Question: By default, a 'JFileChooser' in 'NimbusLookAndFeel' doesn't show focus on the 'JTextField' where the user types the file path. The focus owner in 'JFileChooser' is the 'JComboBox' as show in the figure.

Now how could i get the focus for the 'JTextField' when the user opens the 'JFileChooser'. I tried doing 'requestFocusInWindow()' on the 'JTextField' by getting it from the 'JFileChooser' through recursive logic. Here is the full code that i have done.
'''
import javax.swing.*;
import java.awt.*;
import java.awt.event.*;
class GetFocusForJTextField extends JFrame
{
JButton jb;
JFileChooser jf;
public GetFocusForJTextField()
{
createAndShowGUI();
}
private void createAndShowGUI()
{
// For NimbusLookAndFeel, JTextField is not
// the default focus owner in JFileChooser
try
{
UIManager.setLookAndFeel("javax.swing.plaf.nimbus.NimbusLookAndFeel");
}catch(Exception e){}
setTitle("Get Focus for JTextField");
setLayout(new FlowLayout());
setSize(400,400);
setVisible(true);
setDefaultCloseOperation(EXIT_ON_CLOSE);
jb=new JButton("Open JFileChooser");
jb.addActionListener(new ActionListener(){
public void actionPerformed(ActionEvent ae)
{
showDialog();
}
});
jf=new JFileChooser();
add(jb);
}
// Loop to find the JTextField, the first
// JTextField in JFileChooser
private void grabFocusForTextField(Component[] c)
{
for(Component k:c)
{
if(k instanceof JTextField)
{
JTextField jt=(JTextField)k;
jt.requestFocusInWindow();
break;
}
else if(k instanceof JPanel)
{
JPanel jp=(JPanel)k;
grabFocusForTextField(jp.getComponents());
}
}
}
private void showDialog()
{
jf.showOpenDialog(this);
grabFocusForTextField(jf.getComponents());
}
public static void main(String args[])
{
SwingUtilities.invokeLater(new Runnable(){
public void run()
{
new GetFocusForJTextField();
}
});
}
}
'''
Still i am unable to get the focus. Why am i not getting this.
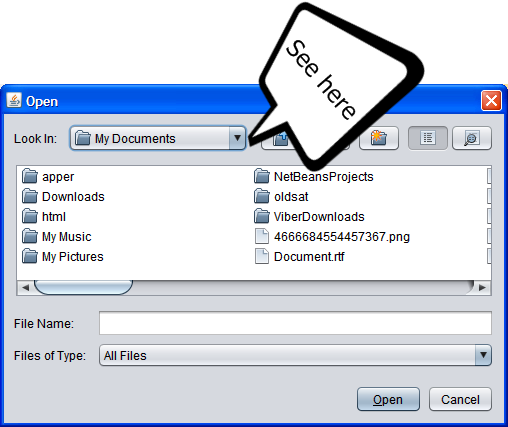
Answer: The thing here is upon call to the 'grabFocusForTextField()' the 'JTextField' is not as a result you cannot get the focus for the 'JTextField'. For a component to get a focus, the component must exist first, visible and displayable, enabled and focusable. See the <URL> for more.
You will have to register your own 'HierarchyListener' on the 'JFileChooser' to listen to 'HierarchyEvent'. In the 'NimbusLookAndFeel' either this might not be done properly or the 'JComboBox' was chosen to be the focus owner. Whenever the component is displayable, whenever the 'JFileChooser''s hierarchy is changed, this event is fired and at that time, the 'JTextField' is displayable.
I have rewritten the code to make this work.
'''
import javax.swing.*;
import java.awt.*;
import java.awt.event.*;
class GetFocusForJTextField extends JFrame
{
JButton jb;
JFileChooser jf;
public GetFocusForJTextField()
{
createAndShowGUI();
}
private void createAndShowGUI()
{
// For NimbusLookAndFeel, JTextField is not
// the default focus owner in JFileChooser
try
{
UIManager.setLookAndFeel("javax.swing.plaf.nimbus.NimbusLookAndFeel");
}catch(Exception e){}
setTitle("Get Focus for JTextField");
setLayout(new FlowLayout());
setSize(400,400);
setVisible(true);
setDefaultCloseOperation(EXIT_ON_CLOSE);
jb=new JButton("Open JFileChooser");
jb.addActionListener(new ActionListener(){
public void actionPerformed(ActionEvent ae)
{
showDialog();
}
});
jf=new JFileChooser();
// Even if you add some other JTextField
// as accessory to JFileChooser
jf.setAccessory(new JTextField(20));
jf.addHierarchyListener(new HierarchyListener(){
public void hierarchyChanged(HierarchyEvent he)
{
grabFocusForTextField(jf.getComponents());
}
});
add(jb);
}
// Loop to find the JTextField, the first
// JTextField in JFileChooser
// Even if you setAccessory which contains a JTextField
// or which is JTextField itself, it will not get focus
private void grabFocusForTextField(Component[] c)
{
for(Component k:c)
{
if(k instanceof JTextField)
{
JTextField jt=(JTextField)k;
jt.grabFocus();
break;
}
else if(k instanceof JPanel)
{
JPanel jp=(JPanel)k;
grabFocusForTextField(jp.getComponents());
}
}
}
private void showDialog()
{
jf.showOpenDialog(this);
}
public static void main(String args[])
{
SwingUtilities.invokeLater(new Runnable(){
public void run()
{
new GetFocusForJTextField();
}
});
}
}
'''
You can also use 'requestFocusInWindow()' instead of 'grabFocus()'